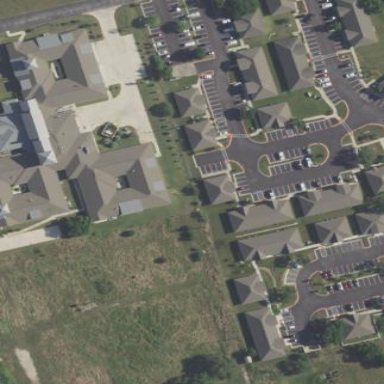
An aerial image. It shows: Nursing home building.